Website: bh-photo
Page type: order-tracking
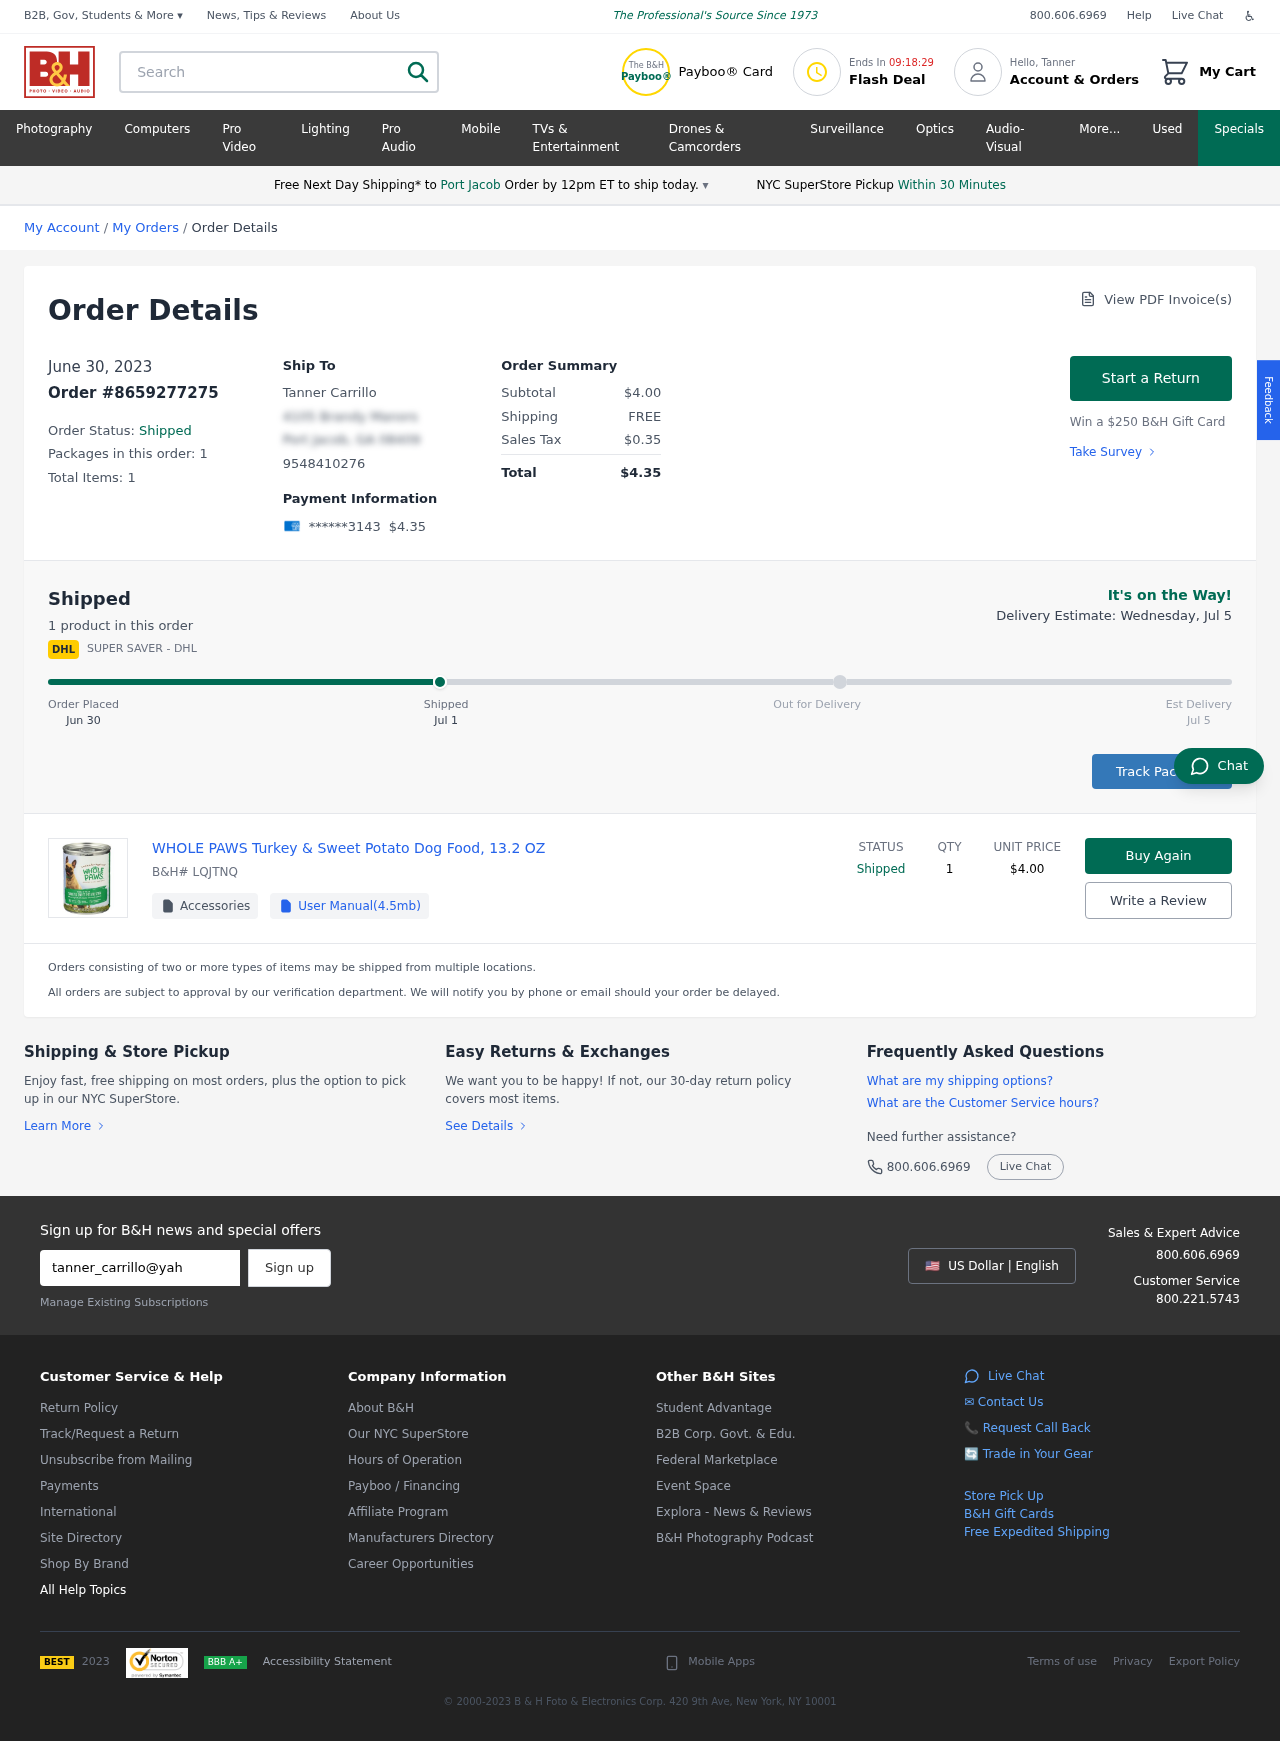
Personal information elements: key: PII_CARD_LAST4
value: ******3143
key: PII_CITY
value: Port Jacob
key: PII_EMAIL
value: tanner_carrillo@yahoo.com
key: PII_FIRSTNAME
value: Tanner
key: PII_FULLNAME
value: Tanner Carrillo
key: PII_PHONE
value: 9548410276
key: PII_STREET
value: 4105 Brandy Manors
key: PII_CITY_STATE_ZIP
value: Port Jacob, GA 08409
Product elements: key: PRODUCT1_NAME
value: WHOLE PAWS Turkey & Sweet Potato Dog Food, 13.2 OZ
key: PRODUCT1_PRICE
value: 4
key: PRODUCT1_QUANTITY
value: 1
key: PRODUCT1_SKU
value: LQJTNQ
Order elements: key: ORDER_DATE
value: Jun 30
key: ORDER_DATE
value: June 30, 2023
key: ORDER_ID
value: Order #8659277275
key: ORDER_NUM_PACKAGES
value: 1
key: ORDER_NUM_ITEMS
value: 1
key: ORDER_NUM_ITEMS
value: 1 product
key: ORDER_TOTAL
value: $4.35
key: ORDER_SUBTOTAL
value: $4.00
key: ORDER_SHIPPING_COST
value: FREE
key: ORDER_TAX
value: $0.35
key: ORDER_DELIVERY_DATE
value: Jul 5
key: ORDER_DELIVERY_DATE
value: Delivery Estimate: Wednesday, Jul 5
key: ORDER_SHIPPING_DATE
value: Jul 1
Search elements: key: HEADER_SEARCH
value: Search